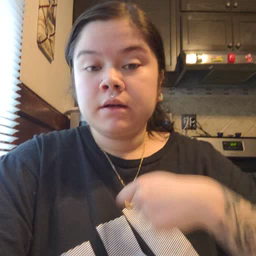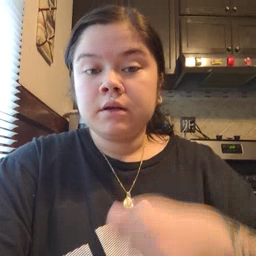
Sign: owie